Question: I am doing a plot with a secondary y axis which is just a multiplicative scaling of the primary axis to display it in alternative units.
My primary y axis is log scaled, with log tickmarks from 'annotation_logticks'. Is there any way to get log tickmarks in the secondary y axis in the scaled units? Currently they're in the primary units.
'''
library(tidyverse)
x=c(100,<PHONE>,100,<PHONE>)
y=c(0.01,0.01,0.32,0.32)
z=c(1,1,0.5,0.5)
data <- data.frame(x,y,z)
data %>%
ggplot(aes(x = x, y = y, z = z, fill = z)) +
geom_raster(interpolate=TRUE) +
coord_fixed(ratio = 1, xlim = c(100,<PHONE>), ylim=c(0.01,0.32)) +
annotation_logticks(sides = "trbl") +
scale_x_log10() +
scale_y_log10(sec.axis = sec_axis(~ . / 0.0714,
breaks=c(0.2,0.5,1,2,5),
name = "Sec. Axis")) +
scale_fill_continuous() +
theme_bw()
'''

<URL>
extra pics:
Currently, the right axis looks like:
<URL>
I would like the axis to look like:
<URL>
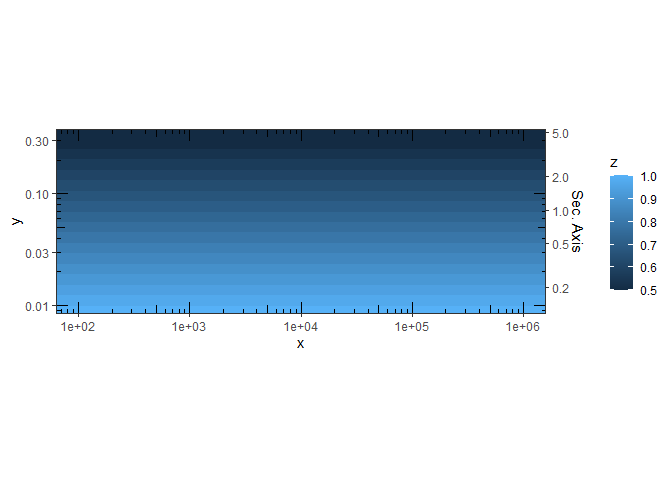
Answer: There doesn't seem to be a way to do this directly with 'annotation_logticks', since the only positional parameter you can change is 'base'. However, changing the base does not affect the position of the main breakpoint, which is determined by the primary axis values.
However, you can achieve a similar effect by manually setting the breaks and labels on the secondary axis:
'''
data %>%
ggplot(aes(x = x, y = y, z = z, fill = z)) +
geom_raster(interpolate=TRUE) +
coord_fixed(ratio = 1, xlim = c(100,<PHONE>), ylim=c(0.01,0.32)) +
annotation_logticks(sides = "tbl") +
scale_x_log10() +
scale_y_log10(sec.axis = sec_axis(~ . * 14,
breaks= c(seq(0.1, 1, 0.1), 2:5),
labels = replace(character(14),
c(2, 5, 10, 11, 14),
c(0.2, 0.5, 1, 2, 5)),
name = "Sec. Axis")) +
scale_fill_continuous() +
theme_bw()
'''
<URL>